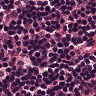
Metastatic tissue present: no